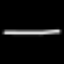
Label: line